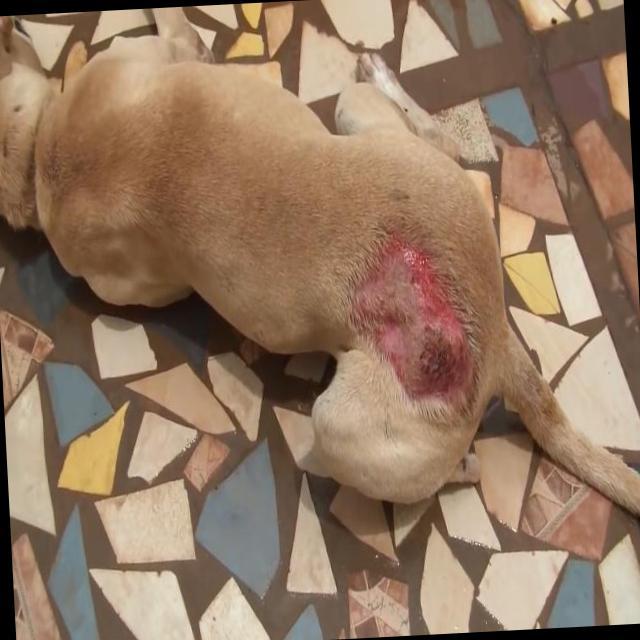
Canine dermatitis — inflammation of the skin presenting with erythema, pruritus, papules, and excoriation. May be allergic, contact, or atopic in origin.